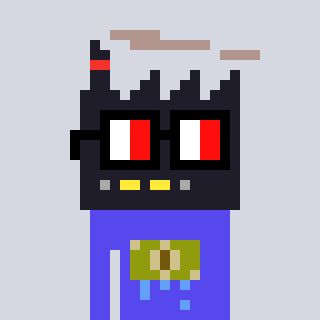
a pixel art character with square glasses with black frames and red eyes, a factory-shaped head and a computerblue-colored body on a cool background